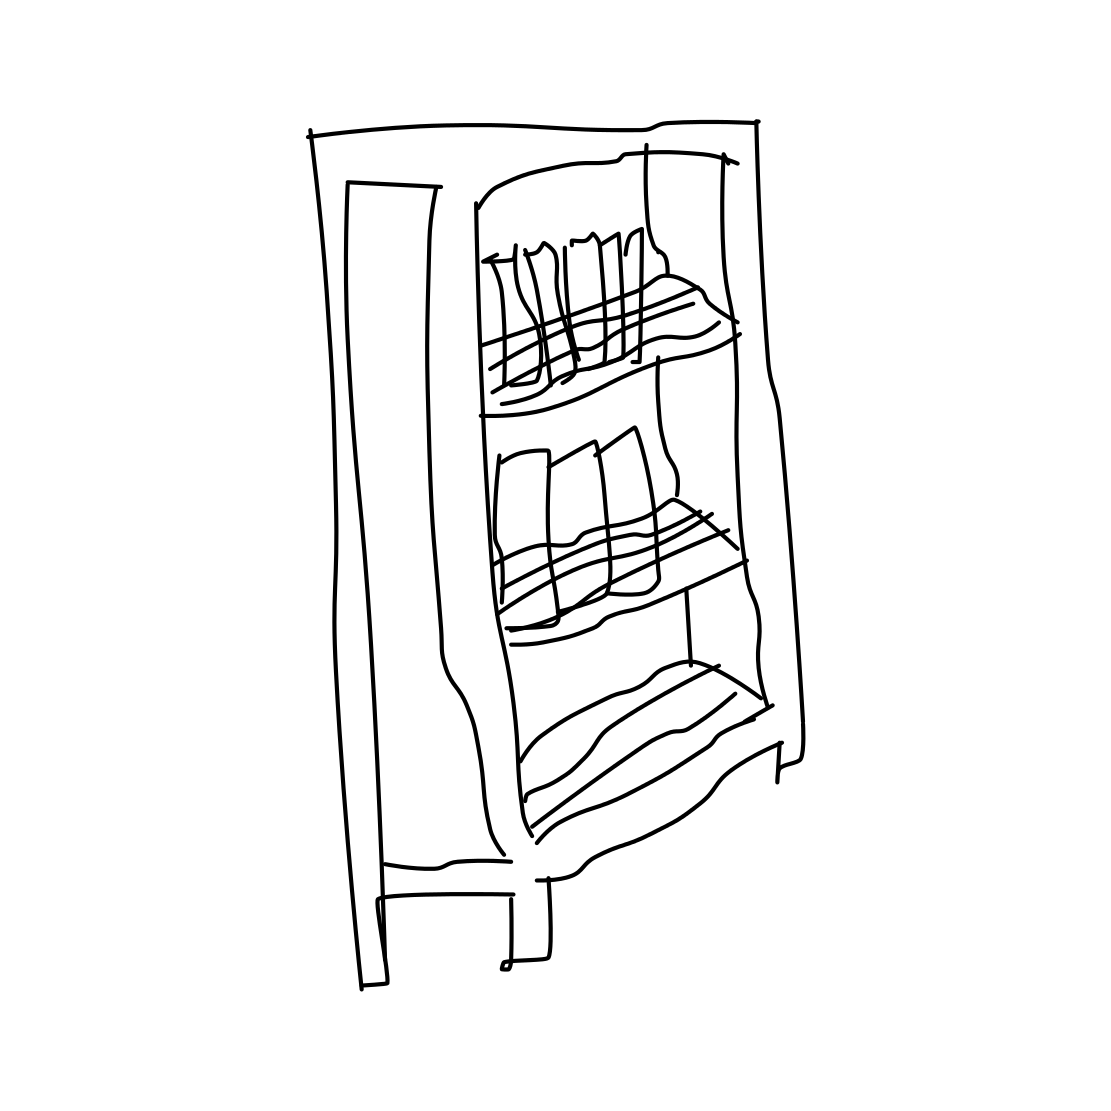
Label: bookshelf